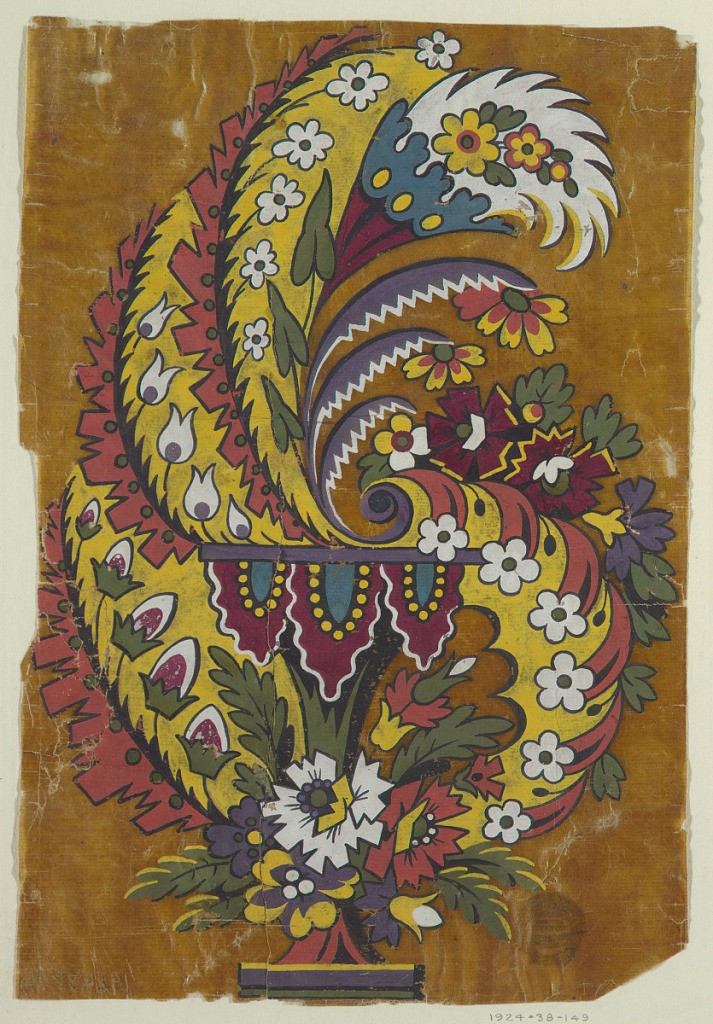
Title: Design for a Woven Fabric Motif
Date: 1815–30
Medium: Brush and gouache on brown oiled translucent paper
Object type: Drawing
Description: Textile design featuring a colorful paisley-like motif with a pedestal, from which an elaborate, fantastical flower arrangement emerges. The design is outlined in black and contains red, white, green, yellow, blue, purple, and maroon.